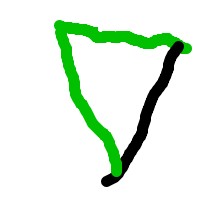
Shape: triangle